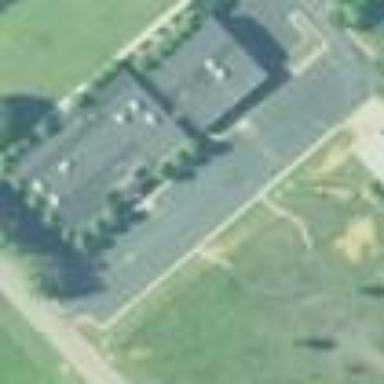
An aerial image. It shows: Building that houses motorcycle shop.